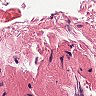
Metastatic tissue present: no